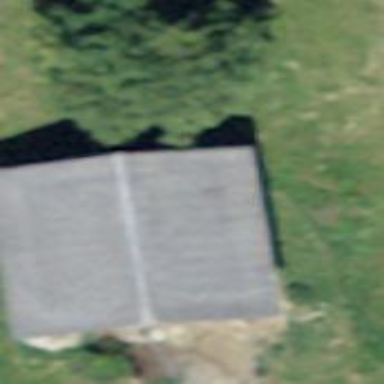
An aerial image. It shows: Rural barn.